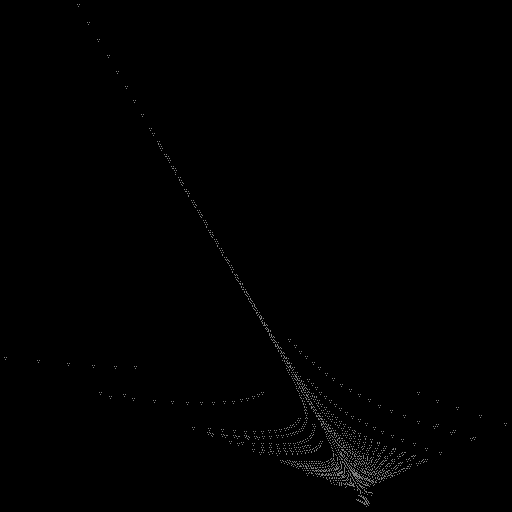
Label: deerfern